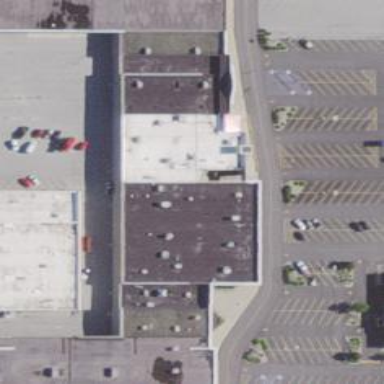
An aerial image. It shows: Mall building.